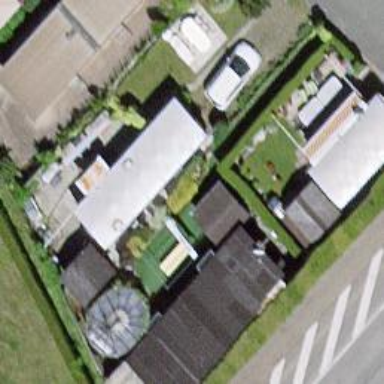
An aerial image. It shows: Static caravan building.